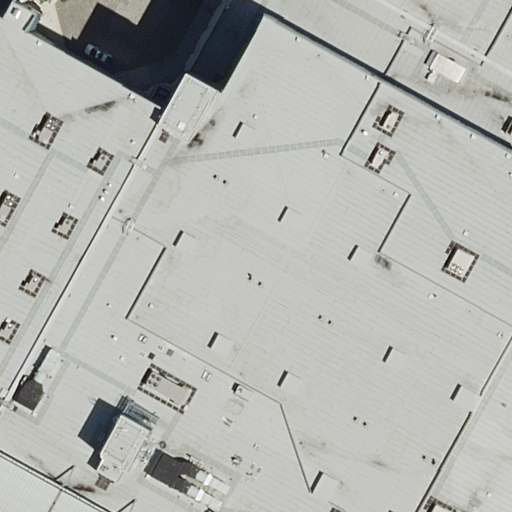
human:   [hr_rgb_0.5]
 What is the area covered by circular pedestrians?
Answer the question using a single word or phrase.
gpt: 0m2

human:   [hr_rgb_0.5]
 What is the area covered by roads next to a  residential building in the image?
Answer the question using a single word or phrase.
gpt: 0m2

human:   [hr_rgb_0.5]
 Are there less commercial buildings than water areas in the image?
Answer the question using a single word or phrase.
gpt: no

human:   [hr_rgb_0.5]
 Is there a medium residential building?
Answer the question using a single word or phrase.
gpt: no

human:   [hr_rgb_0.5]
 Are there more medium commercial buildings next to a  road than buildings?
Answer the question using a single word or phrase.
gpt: no

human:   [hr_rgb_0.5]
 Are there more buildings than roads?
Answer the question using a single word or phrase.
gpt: no

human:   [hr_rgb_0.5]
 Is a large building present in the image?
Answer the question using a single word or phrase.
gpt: yes

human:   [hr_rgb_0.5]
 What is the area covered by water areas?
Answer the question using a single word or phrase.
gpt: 0m2

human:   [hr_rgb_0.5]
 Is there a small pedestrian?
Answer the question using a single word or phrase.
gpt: no

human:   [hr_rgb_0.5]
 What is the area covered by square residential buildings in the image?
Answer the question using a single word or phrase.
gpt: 0m2

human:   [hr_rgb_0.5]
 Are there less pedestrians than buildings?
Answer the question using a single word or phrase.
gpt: no

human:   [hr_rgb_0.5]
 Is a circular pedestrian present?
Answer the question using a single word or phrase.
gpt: no

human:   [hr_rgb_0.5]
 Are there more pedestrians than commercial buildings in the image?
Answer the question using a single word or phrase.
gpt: no

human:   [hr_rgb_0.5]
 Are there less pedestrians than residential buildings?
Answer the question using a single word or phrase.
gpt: no

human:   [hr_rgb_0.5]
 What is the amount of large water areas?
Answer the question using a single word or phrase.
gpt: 0

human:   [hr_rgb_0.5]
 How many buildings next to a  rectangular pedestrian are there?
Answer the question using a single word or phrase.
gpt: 0

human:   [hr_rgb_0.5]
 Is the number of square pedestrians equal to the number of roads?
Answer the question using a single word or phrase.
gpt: no

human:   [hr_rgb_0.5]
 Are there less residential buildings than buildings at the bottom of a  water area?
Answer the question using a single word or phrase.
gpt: no

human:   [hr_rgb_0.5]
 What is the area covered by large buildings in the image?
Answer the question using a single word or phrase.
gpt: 748m2

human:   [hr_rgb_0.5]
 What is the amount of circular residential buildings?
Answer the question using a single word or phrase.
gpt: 0

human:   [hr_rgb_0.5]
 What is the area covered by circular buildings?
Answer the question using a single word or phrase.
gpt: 0m2

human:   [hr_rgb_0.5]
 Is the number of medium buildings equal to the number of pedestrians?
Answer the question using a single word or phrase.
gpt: no

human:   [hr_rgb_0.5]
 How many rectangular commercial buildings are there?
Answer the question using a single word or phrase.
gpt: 0

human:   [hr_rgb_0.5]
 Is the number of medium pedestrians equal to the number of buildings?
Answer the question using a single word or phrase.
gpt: no

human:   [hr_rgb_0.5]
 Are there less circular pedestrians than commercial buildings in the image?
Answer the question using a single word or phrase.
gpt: yes

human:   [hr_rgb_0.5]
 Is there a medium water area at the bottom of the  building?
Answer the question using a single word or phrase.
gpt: no

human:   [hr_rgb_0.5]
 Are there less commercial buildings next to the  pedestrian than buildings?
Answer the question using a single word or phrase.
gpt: no

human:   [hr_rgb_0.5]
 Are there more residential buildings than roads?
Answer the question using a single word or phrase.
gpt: no

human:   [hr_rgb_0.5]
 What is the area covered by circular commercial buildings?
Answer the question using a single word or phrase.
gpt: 0m2

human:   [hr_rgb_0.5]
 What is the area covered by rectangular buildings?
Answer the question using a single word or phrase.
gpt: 0m2

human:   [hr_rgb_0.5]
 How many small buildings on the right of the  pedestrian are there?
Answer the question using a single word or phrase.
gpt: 0

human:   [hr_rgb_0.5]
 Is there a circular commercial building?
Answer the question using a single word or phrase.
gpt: no

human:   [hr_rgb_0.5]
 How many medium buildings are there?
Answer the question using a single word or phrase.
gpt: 0

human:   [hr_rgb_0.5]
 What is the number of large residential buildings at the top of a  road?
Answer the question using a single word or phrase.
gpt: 0

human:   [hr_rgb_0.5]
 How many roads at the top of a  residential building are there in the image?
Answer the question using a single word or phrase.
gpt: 0

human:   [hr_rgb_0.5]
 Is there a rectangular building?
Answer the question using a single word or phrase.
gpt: no